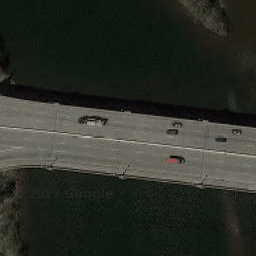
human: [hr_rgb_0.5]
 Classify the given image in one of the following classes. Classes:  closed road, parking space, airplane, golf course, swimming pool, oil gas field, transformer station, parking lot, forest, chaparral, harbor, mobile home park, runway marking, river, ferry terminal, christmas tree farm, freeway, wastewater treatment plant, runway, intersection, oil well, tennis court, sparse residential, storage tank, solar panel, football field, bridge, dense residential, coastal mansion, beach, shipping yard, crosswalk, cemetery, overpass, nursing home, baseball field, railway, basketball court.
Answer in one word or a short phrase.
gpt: bridge